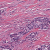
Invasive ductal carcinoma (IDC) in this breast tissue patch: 1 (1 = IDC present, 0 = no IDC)